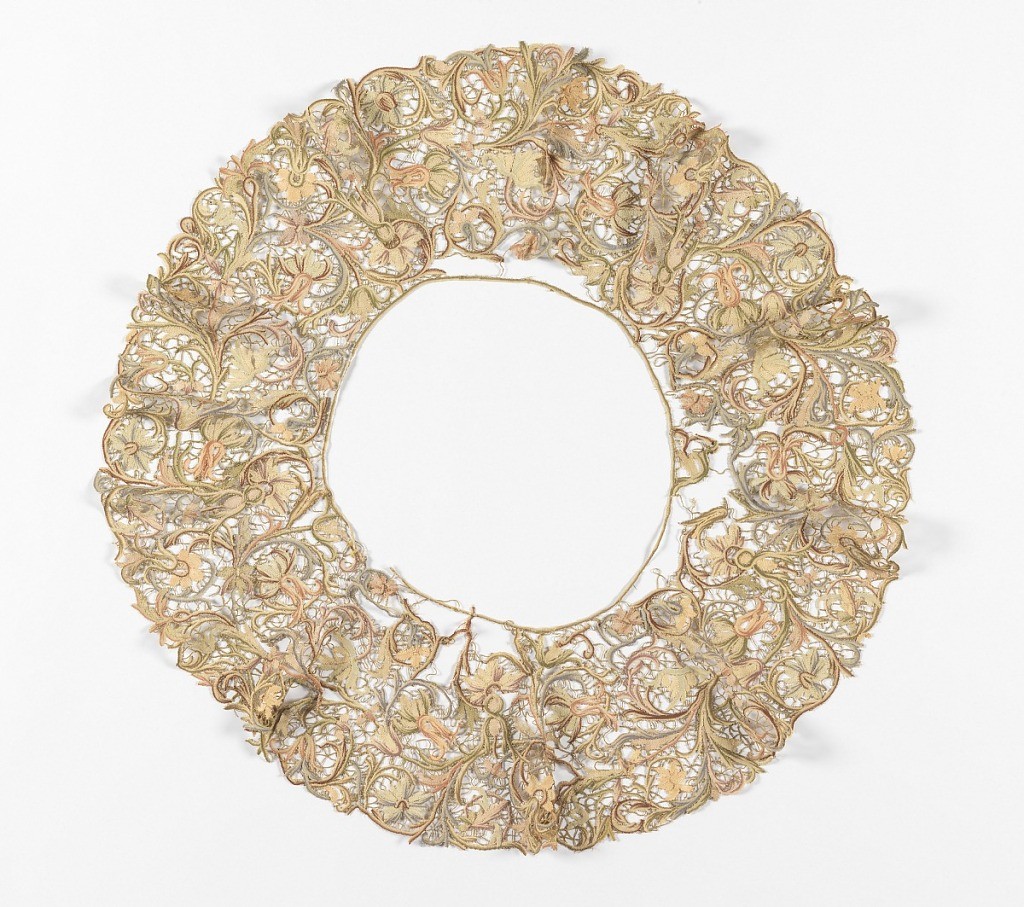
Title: Border
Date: late 19th century
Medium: silk Technique: bobbin lace
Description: Circular border of polychrome silk with a pattern of scrolling stems with leaves and flowers and joined by brides.